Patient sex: M
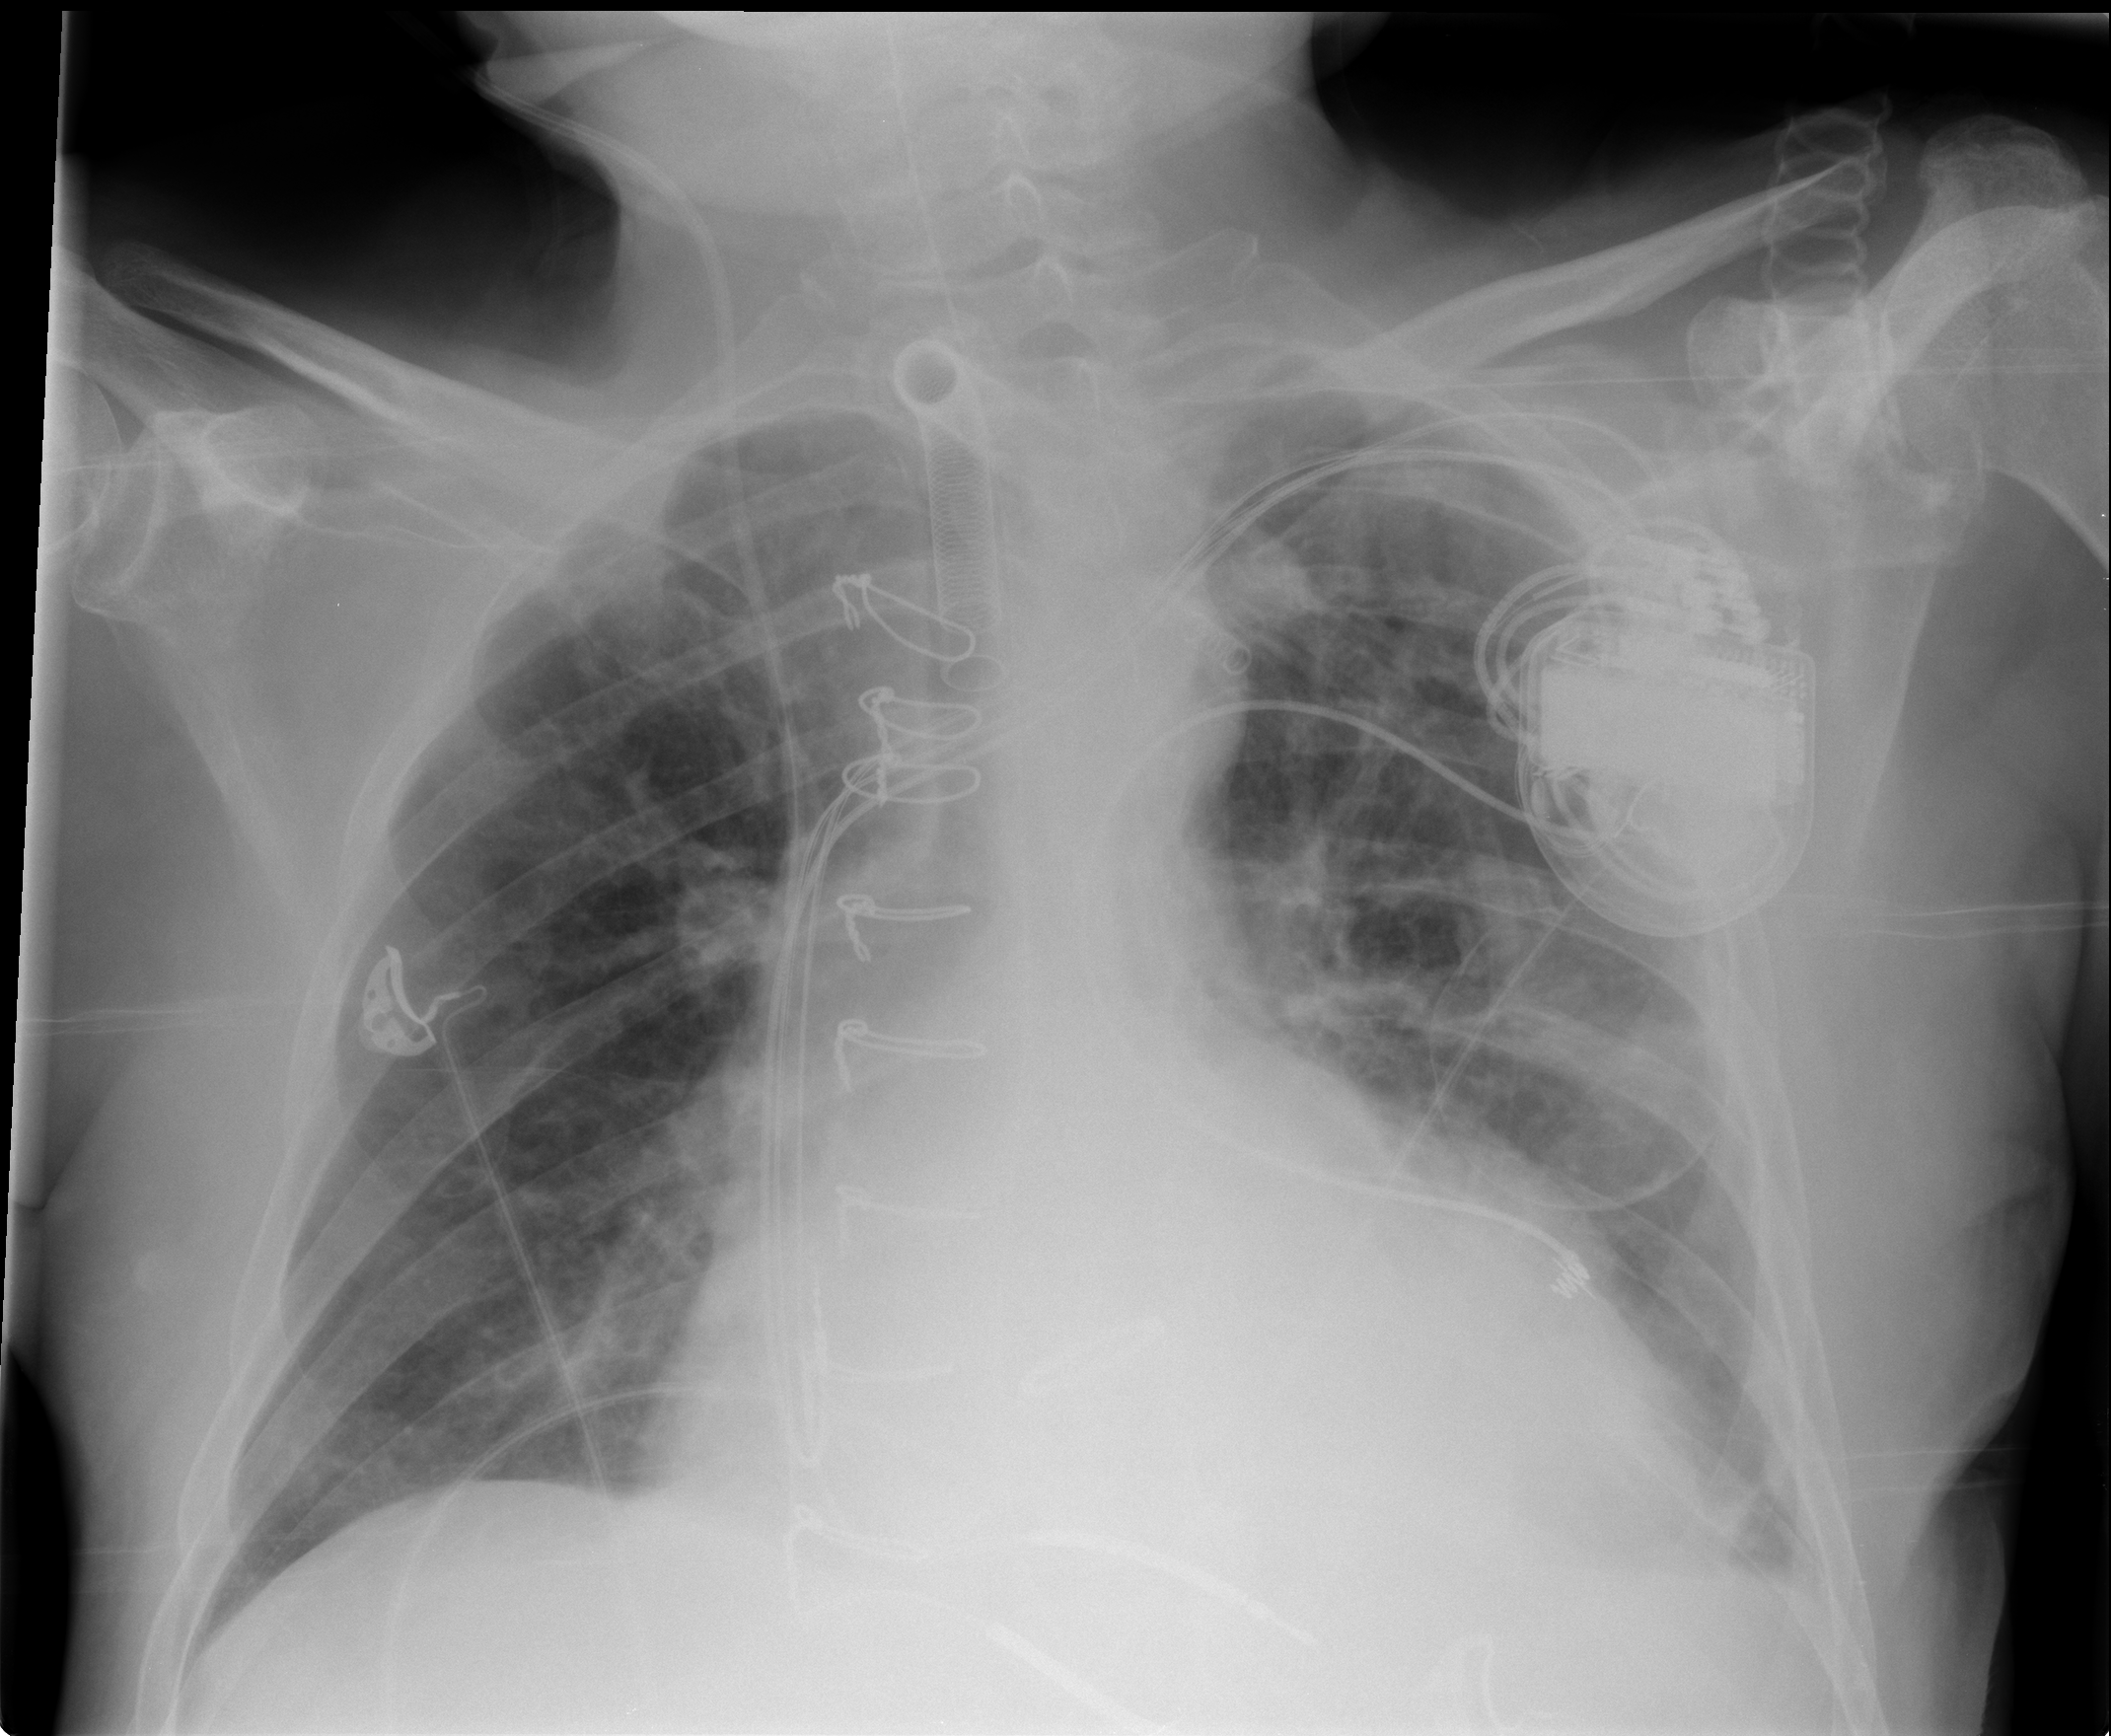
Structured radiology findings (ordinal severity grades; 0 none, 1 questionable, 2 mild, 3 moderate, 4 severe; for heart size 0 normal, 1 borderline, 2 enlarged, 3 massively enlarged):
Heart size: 1
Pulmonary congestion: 1
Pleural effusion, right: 0
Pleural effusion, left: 2
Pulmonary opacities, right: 0
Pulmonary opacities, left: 2
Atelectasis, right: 2
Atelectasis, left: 2